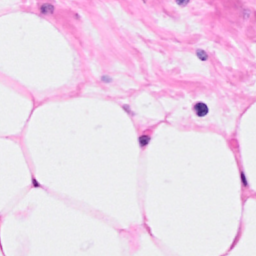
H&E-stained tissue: Breast